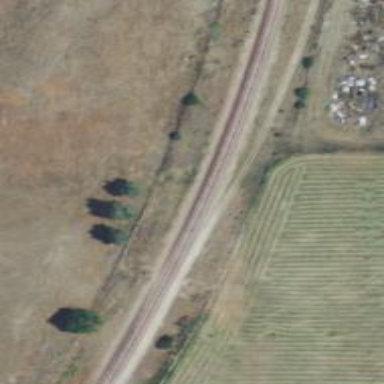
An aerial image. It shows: Railway track.